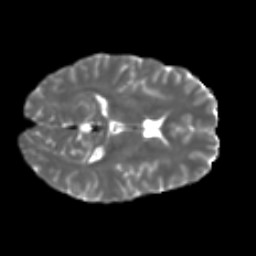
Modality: T2w
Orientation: axial
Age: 30
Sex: male
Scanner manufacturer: ge
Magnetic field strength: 3 T
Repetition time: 7.8 s
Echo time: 0.0609 s